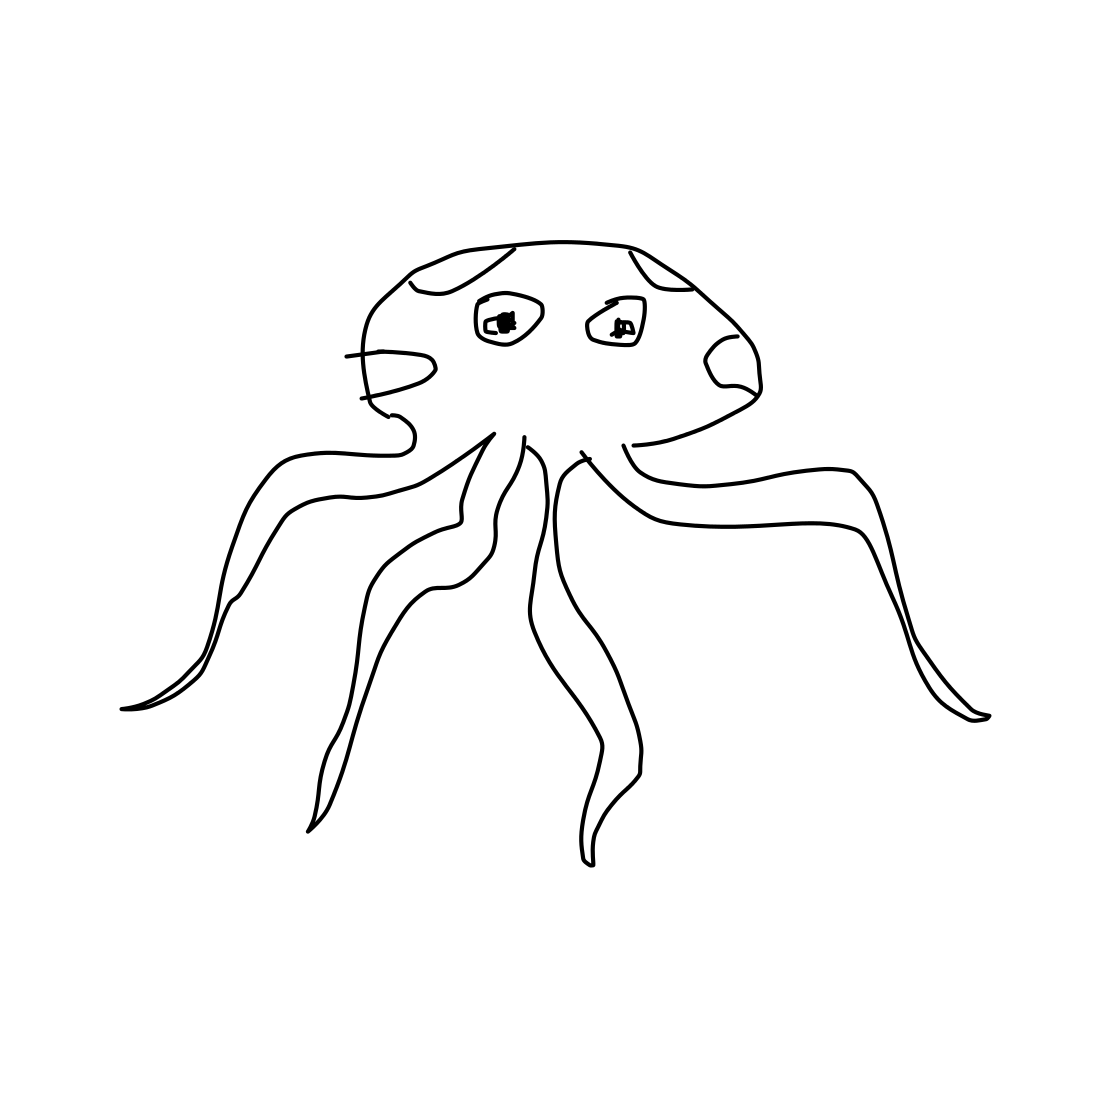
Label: octopus